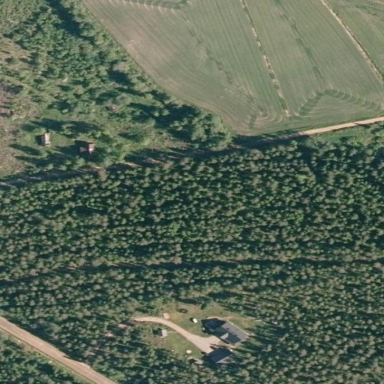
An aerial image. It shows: Forest area.